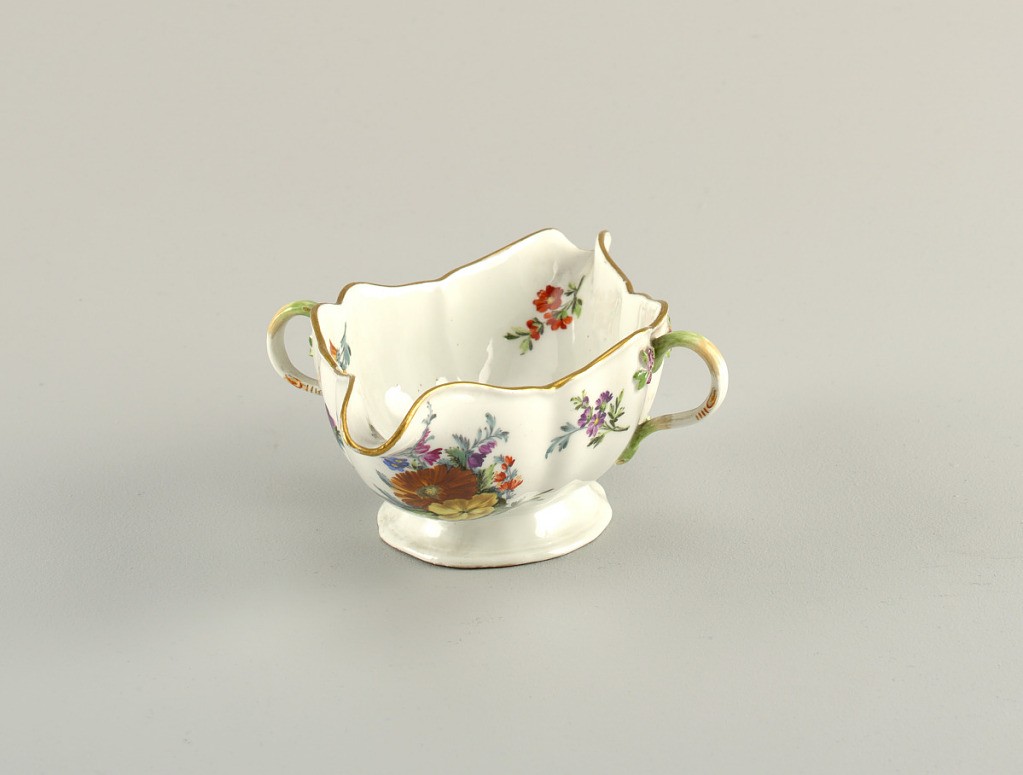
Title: Sauceboat (One of a Pair)
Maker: Meissen Porcelain Manufactory, German, active from 1710 to the present
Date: mid- 18th century
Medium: hard paste porcelain, vitreous enamel, gold
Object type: sauceboat
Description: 1938-57-386-a: Each is of irregular oval shape; spouted on each e...;     1938-57-386-b: Each is of irregular oval shape; spouted on each e...